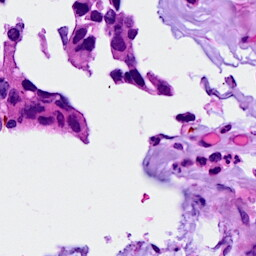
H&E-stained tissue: Breast